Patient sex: M
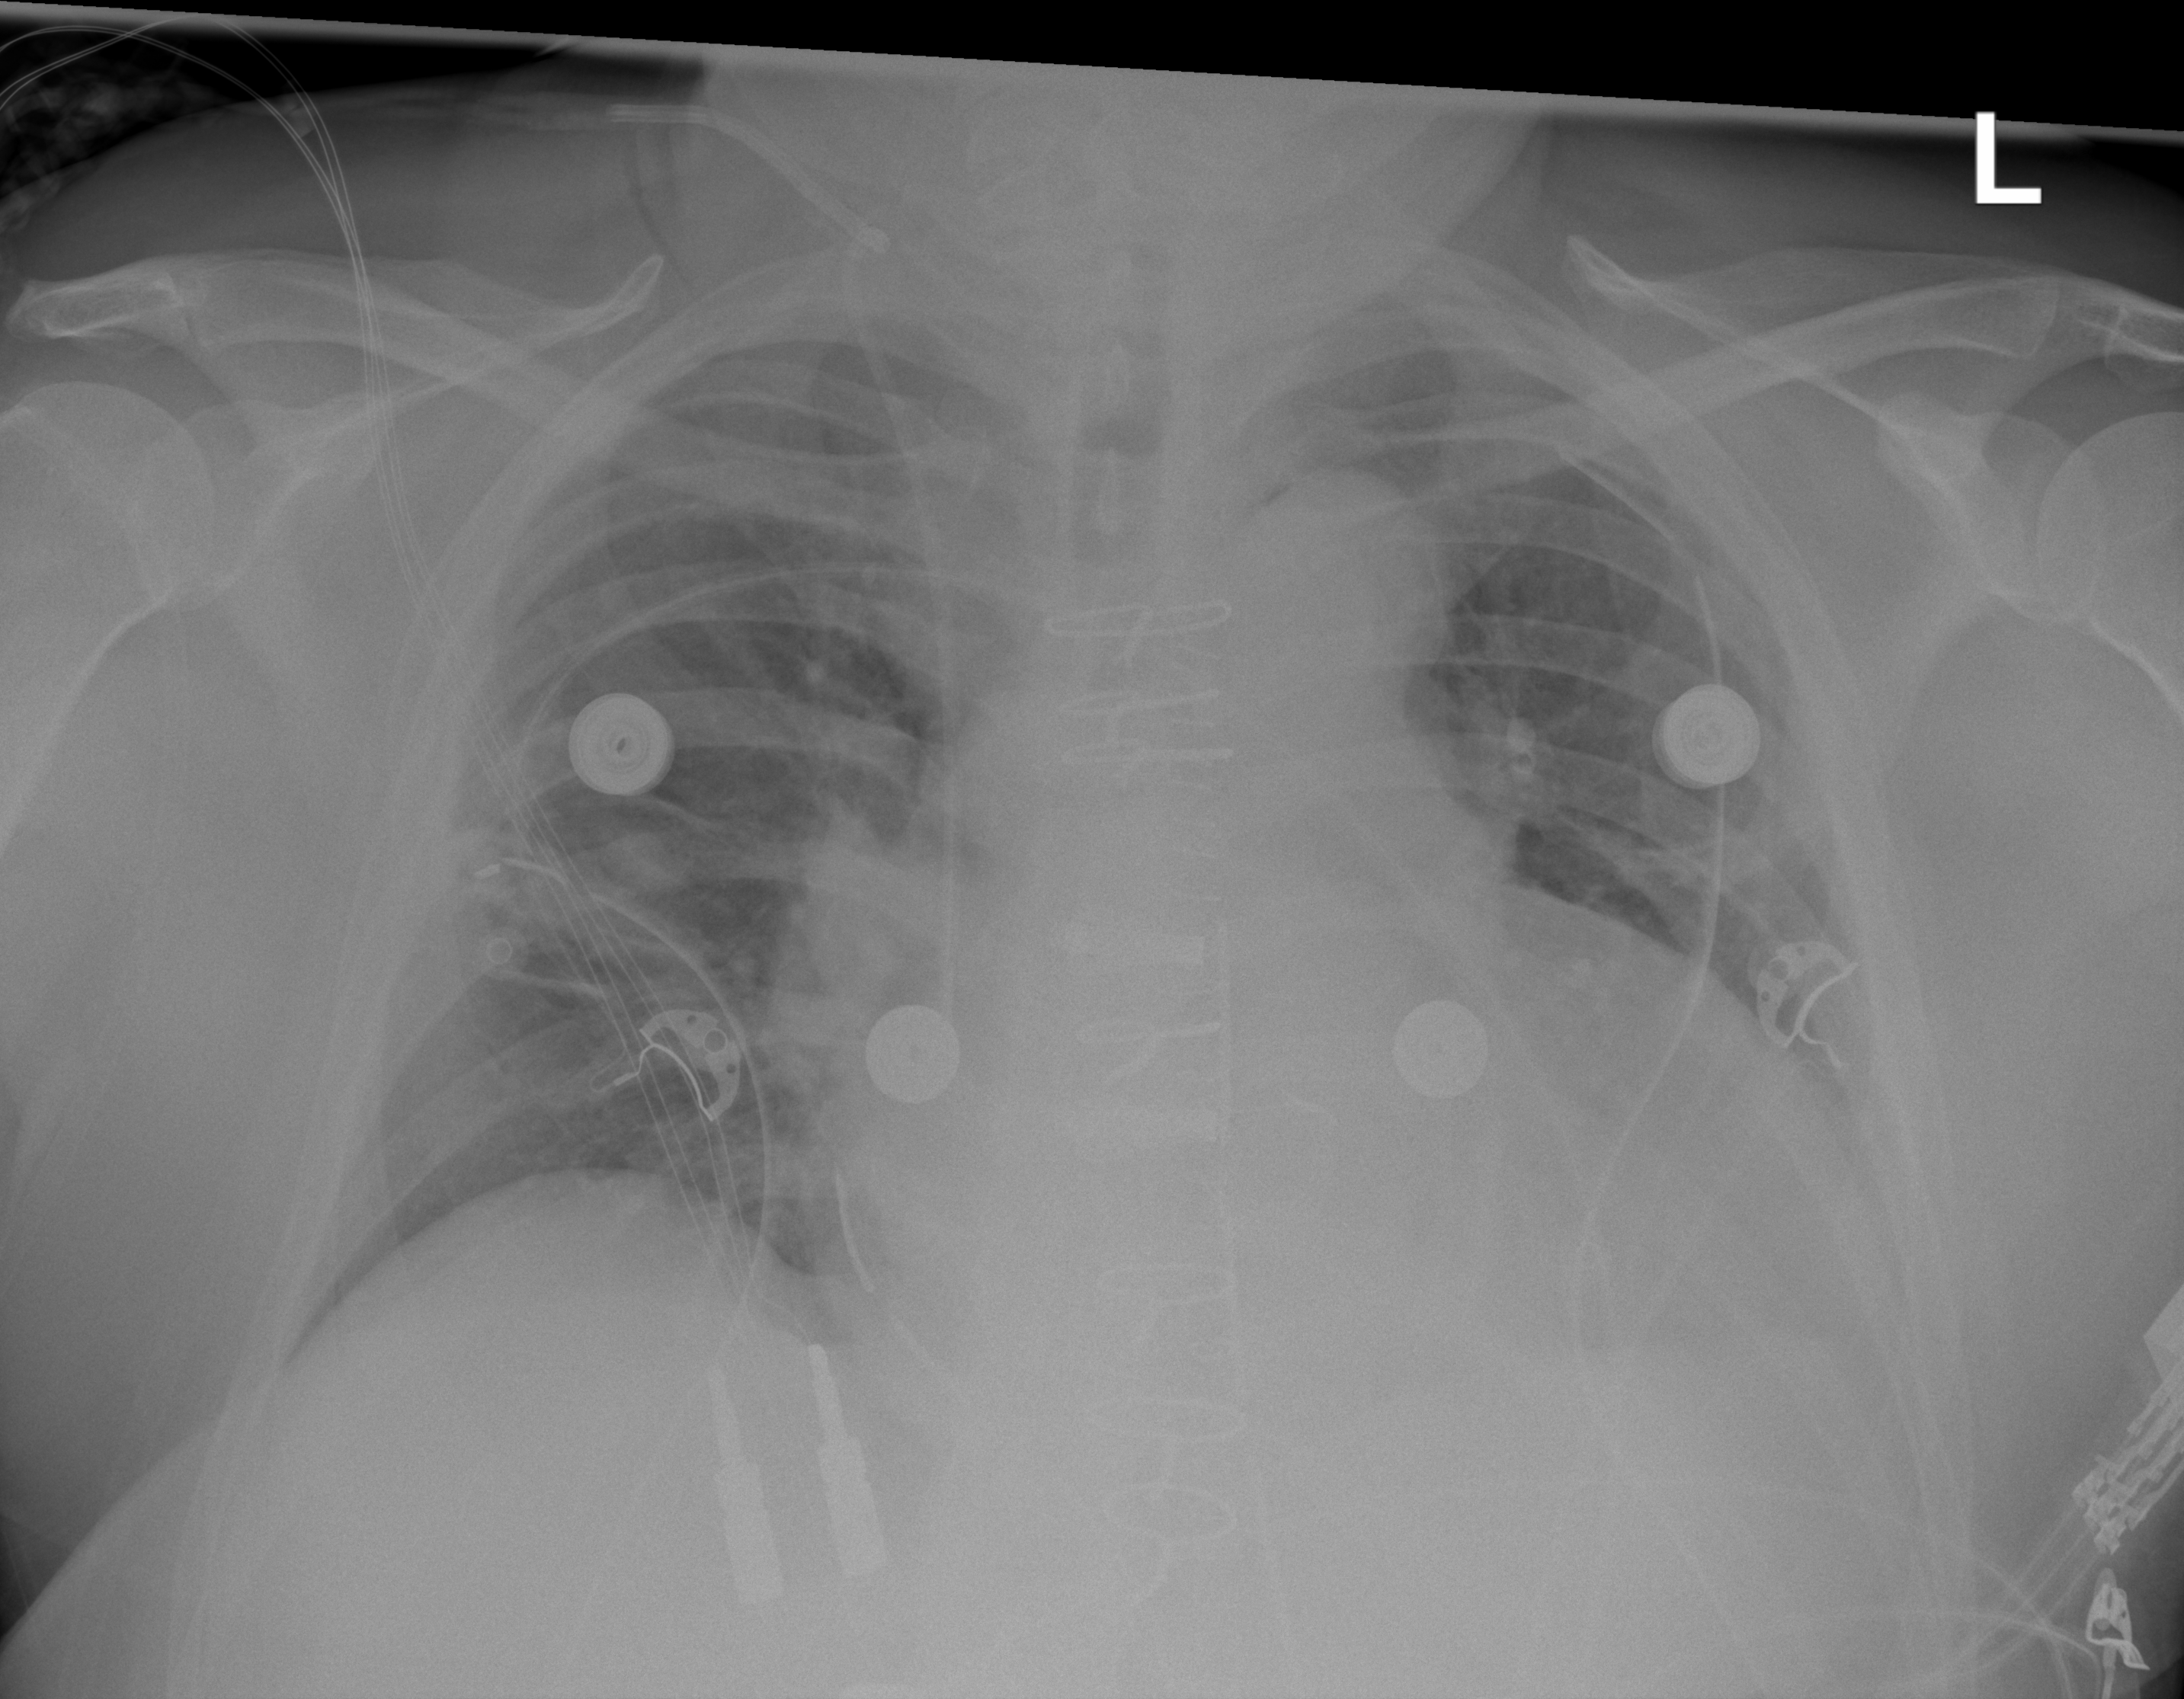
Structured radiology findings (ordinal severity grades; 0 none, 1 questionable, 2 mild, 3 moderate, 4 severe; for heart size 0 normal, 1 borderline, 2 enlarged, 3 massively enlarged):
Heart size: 2
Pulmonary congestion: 1
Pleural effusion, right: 0
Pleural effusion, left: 0
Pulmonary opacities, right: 0
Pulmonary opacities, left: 0
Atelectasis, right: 2
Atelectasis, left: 2